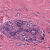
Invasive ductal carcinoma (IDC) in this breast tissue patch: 0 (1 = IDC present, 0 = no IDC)